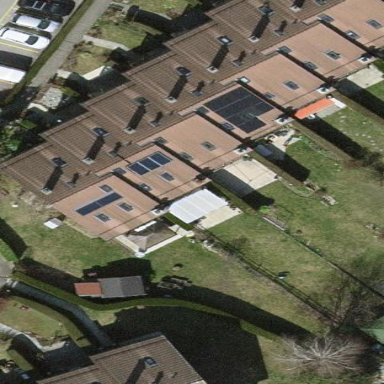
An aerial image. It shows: Simple and straightforward house.